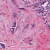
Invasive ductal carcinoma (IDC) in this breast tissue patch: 1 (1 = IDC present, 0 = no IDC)